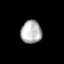
Tissue: lung
Cell type: Endothelial cells
Senescence score: 0.2343
Nuclear area (px): 469
Mean DAPI intensity: 179.405